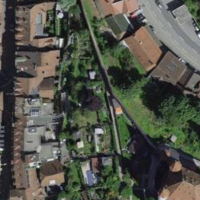
EUNIS habitat code: 54
Species observed at this site:
Asplenium trichomanes
Podarcis muralis
Cymbalaria muralis